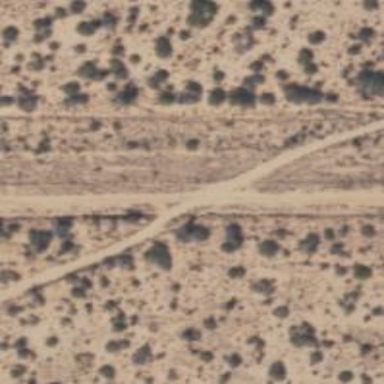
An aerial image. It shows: Track road.